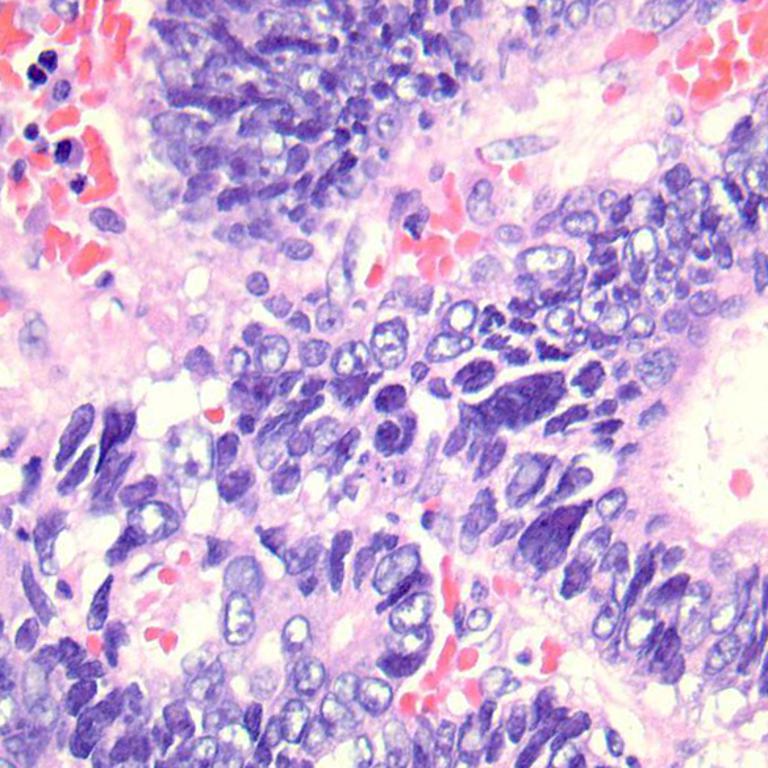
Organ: colon
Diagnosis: adenocarcinomas